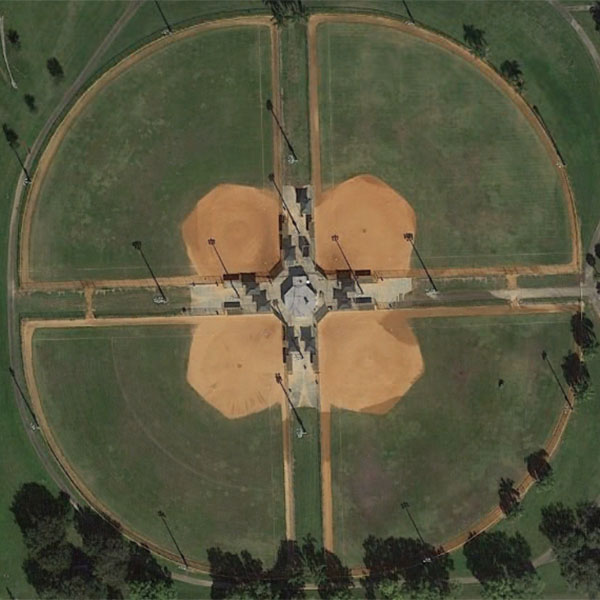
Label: BaseballField